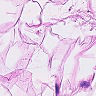
Metastatic tissue present: no